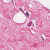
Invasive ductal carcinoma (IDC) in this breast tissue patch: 0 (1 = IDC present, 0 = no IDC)